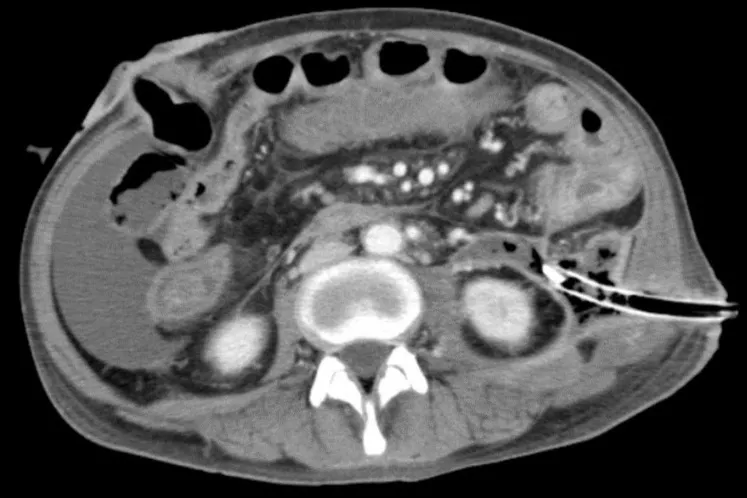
Retroperitoneal drainage through the left flank revealed a large amount of feculent discharge, necessitating a diverting loop ileostomy.
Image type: radiology (ct)